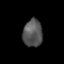
Tissue: lung
Cell type: Others
Senescence score: 0.1741
Nuclear area (px): 523
Mean DAPI intensity: 85.132